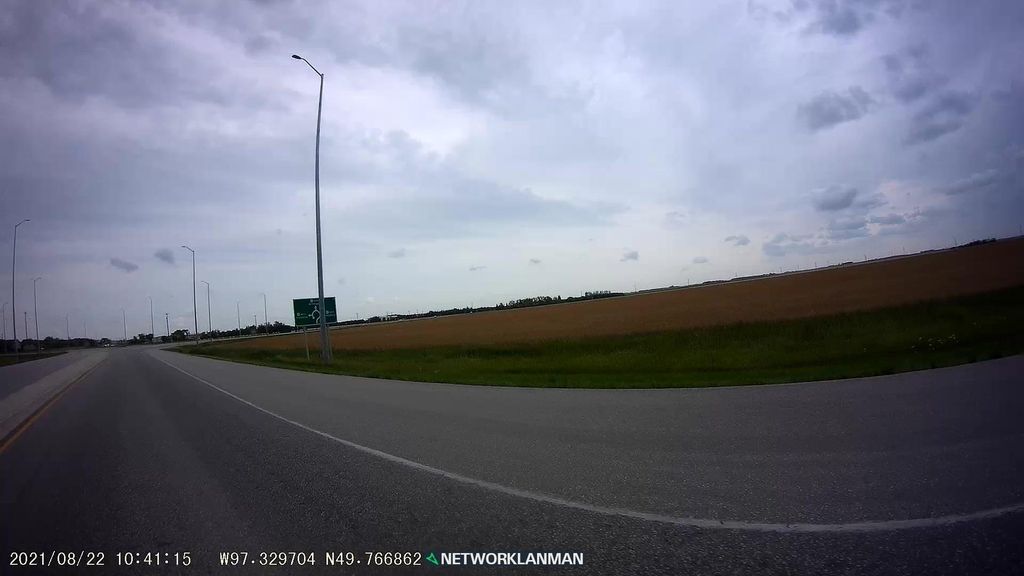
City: winnipeg